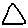
Label: triangle